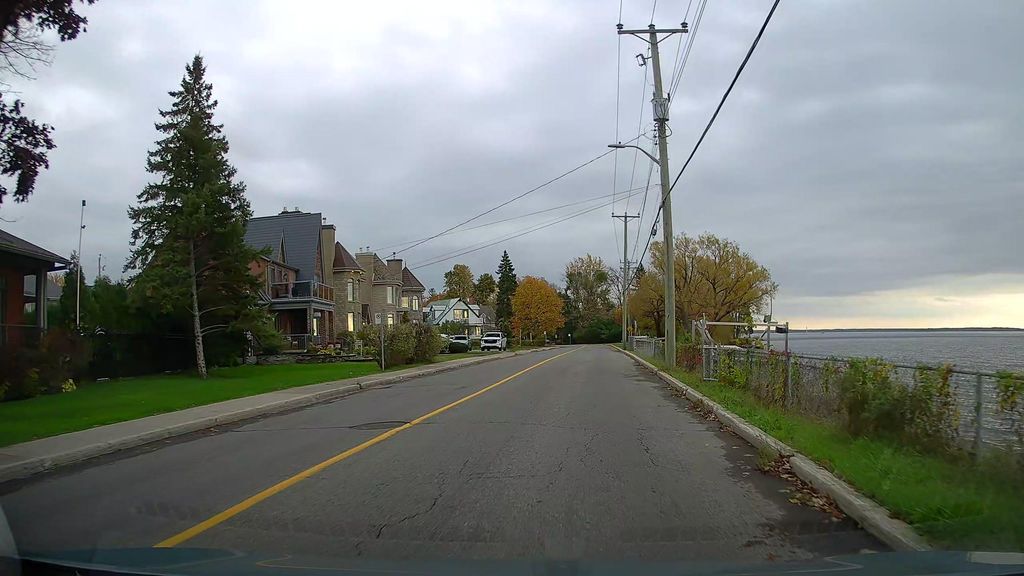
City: montreal